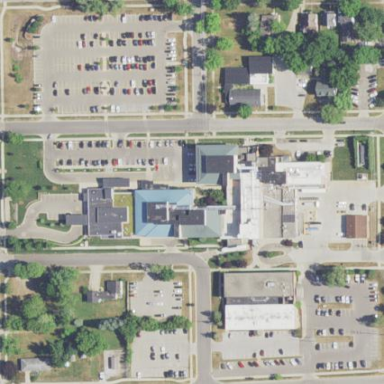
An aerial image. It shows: Hospital providing healthcare services.